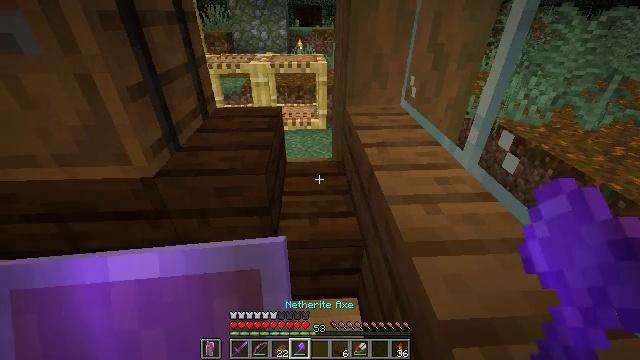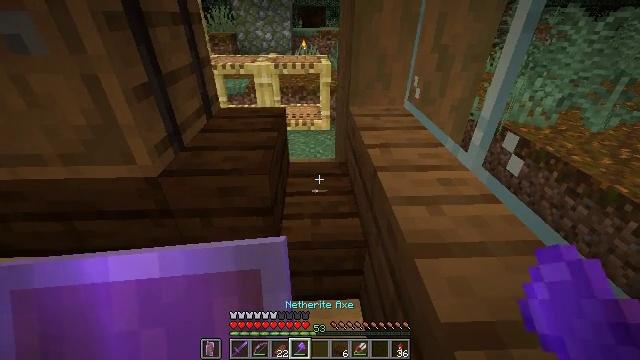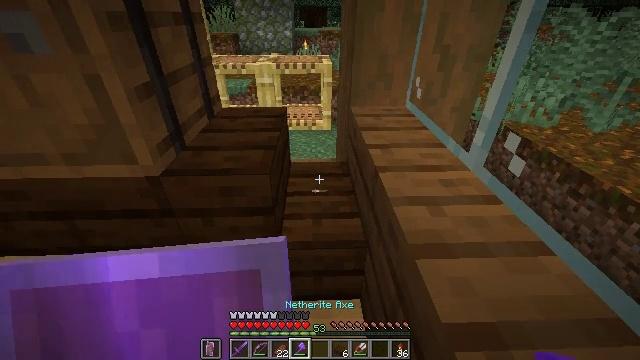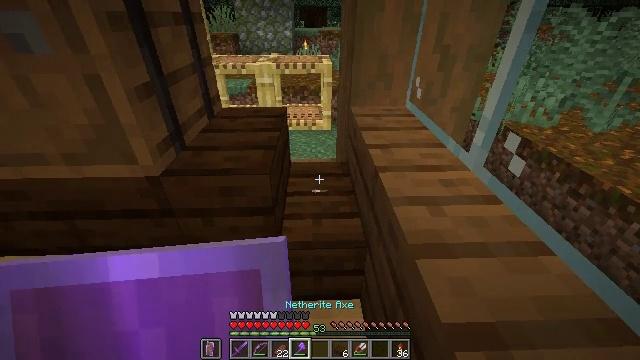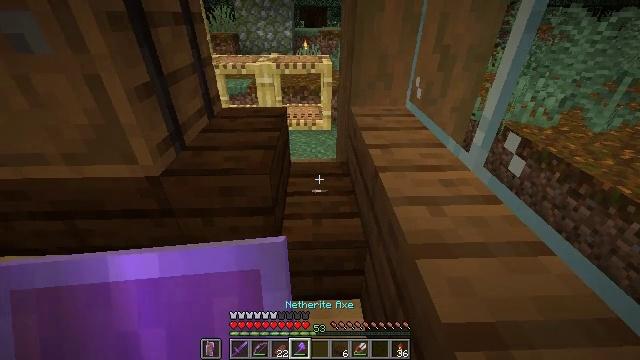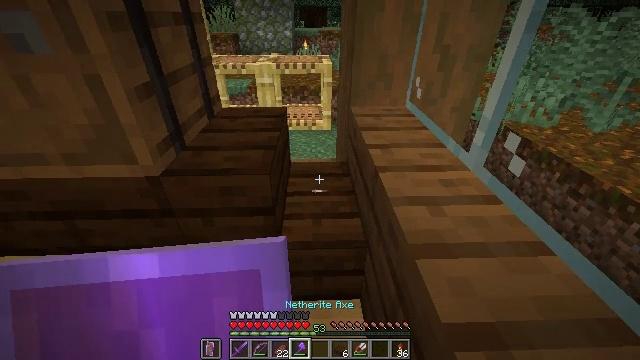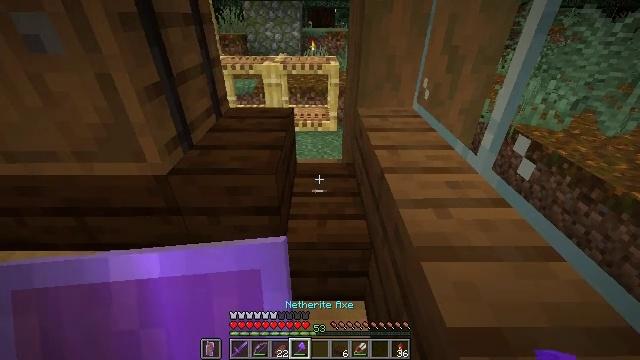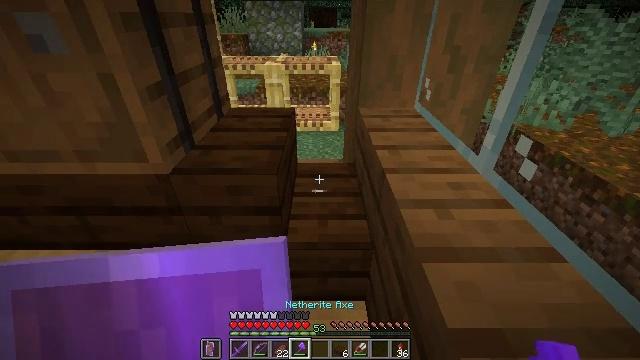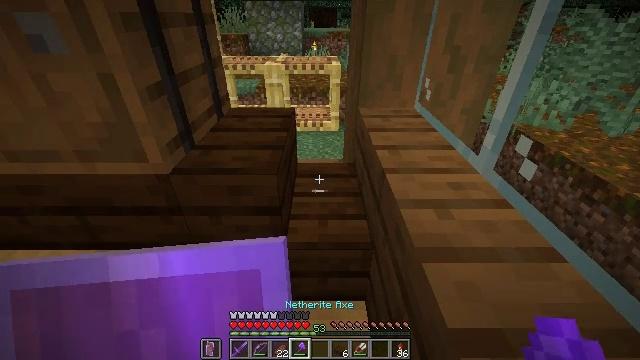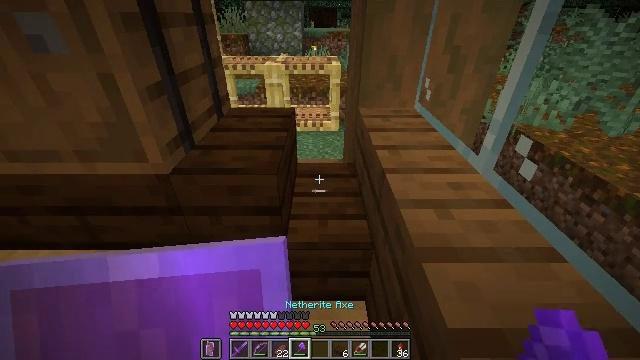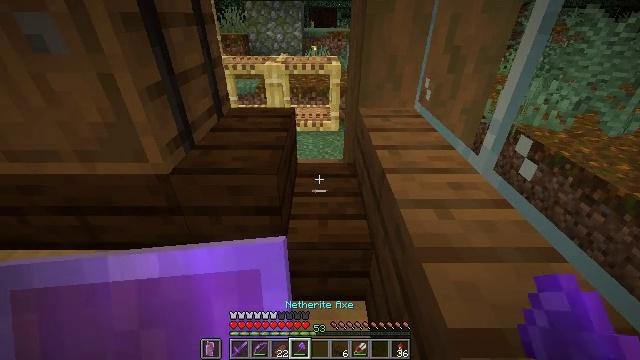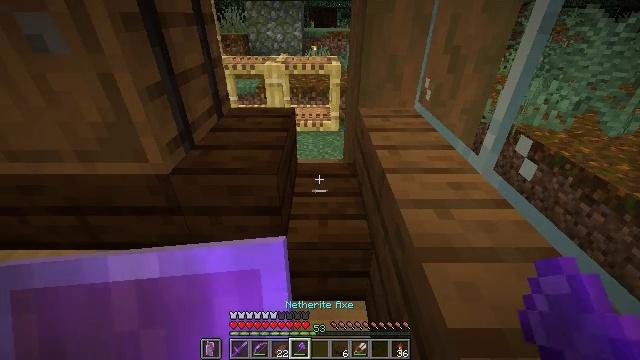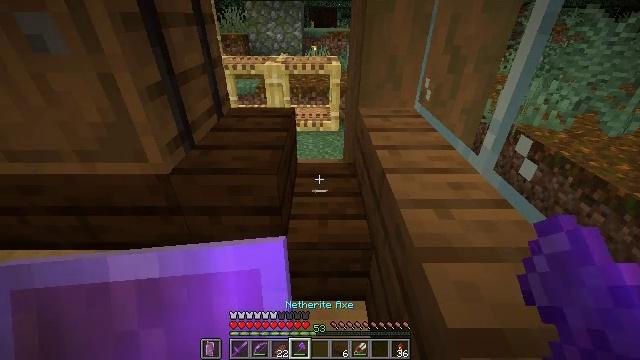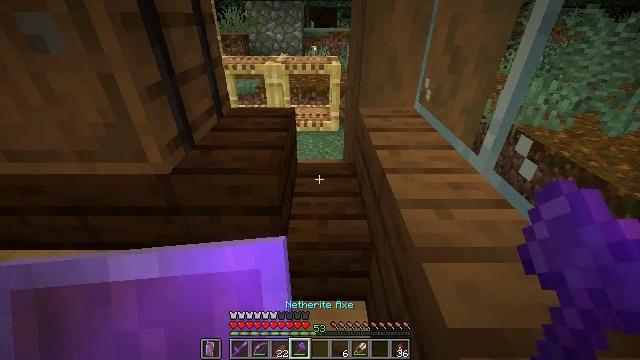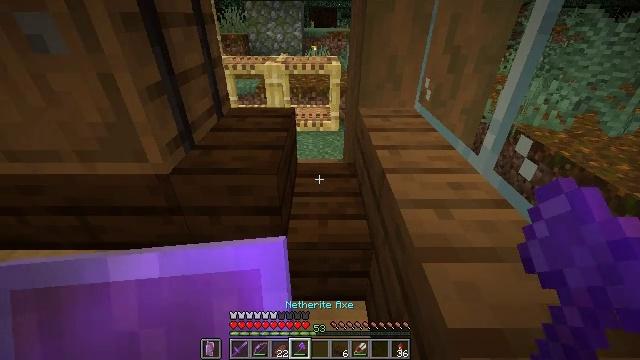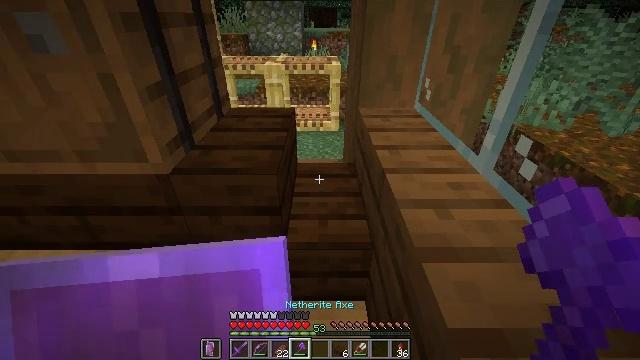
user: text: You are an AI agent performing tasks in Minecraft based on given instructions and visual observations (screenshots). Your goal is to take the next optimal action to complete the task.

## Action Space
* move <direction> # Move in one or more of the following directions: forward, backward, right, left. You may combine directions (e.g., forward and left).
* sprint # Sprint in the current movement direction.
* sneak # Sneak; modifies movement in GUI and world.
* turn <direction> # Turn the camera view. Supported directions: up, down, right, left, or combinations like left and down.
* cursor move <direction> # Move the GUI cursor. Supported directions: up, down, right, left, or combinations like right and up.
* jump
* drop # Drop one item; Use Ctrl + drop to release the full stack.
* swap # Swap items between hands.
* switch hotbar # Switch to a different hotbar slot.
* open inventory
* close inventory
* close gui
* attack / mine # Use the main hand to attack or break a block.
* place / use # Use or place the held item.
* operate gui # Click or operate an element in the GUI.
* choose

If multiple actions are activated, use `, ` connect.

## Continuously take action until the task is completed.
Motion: motion action
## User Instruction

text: Remove the dark oak stairs from the build.
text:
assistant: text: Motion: no_op
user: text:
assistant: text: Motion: no_op
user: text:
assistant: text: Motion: no_op
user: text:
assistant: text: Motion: no_op
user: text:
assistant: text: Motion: no_op
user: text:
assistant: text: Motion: turn left
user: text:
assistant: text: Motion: no_op
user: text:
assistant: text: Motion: no_op
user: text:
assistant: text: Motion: no_op
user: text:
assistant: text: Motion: no_op
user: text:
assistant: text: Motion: no_op
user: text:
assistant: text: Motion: no_op
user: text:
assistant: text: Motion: no_op
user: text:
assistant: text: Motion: no_op
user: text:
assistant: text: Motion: no_op
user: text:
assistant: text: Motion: no_op
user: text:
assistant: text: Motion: no_op
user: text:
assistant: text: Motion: no_op
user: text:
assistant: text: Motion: no_op
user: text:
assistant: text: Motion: no_op
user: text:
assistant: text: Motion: turn left
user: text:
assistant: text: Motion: turn left
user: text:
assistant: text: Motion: turn left
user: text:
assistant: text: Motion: no_op
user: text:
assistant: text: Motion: no_op
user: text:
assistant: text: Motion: no_op
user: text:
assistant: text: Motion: no_op
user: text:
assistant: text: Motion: no_op
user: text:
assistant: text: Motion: no_op
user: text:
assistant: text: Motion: no_op